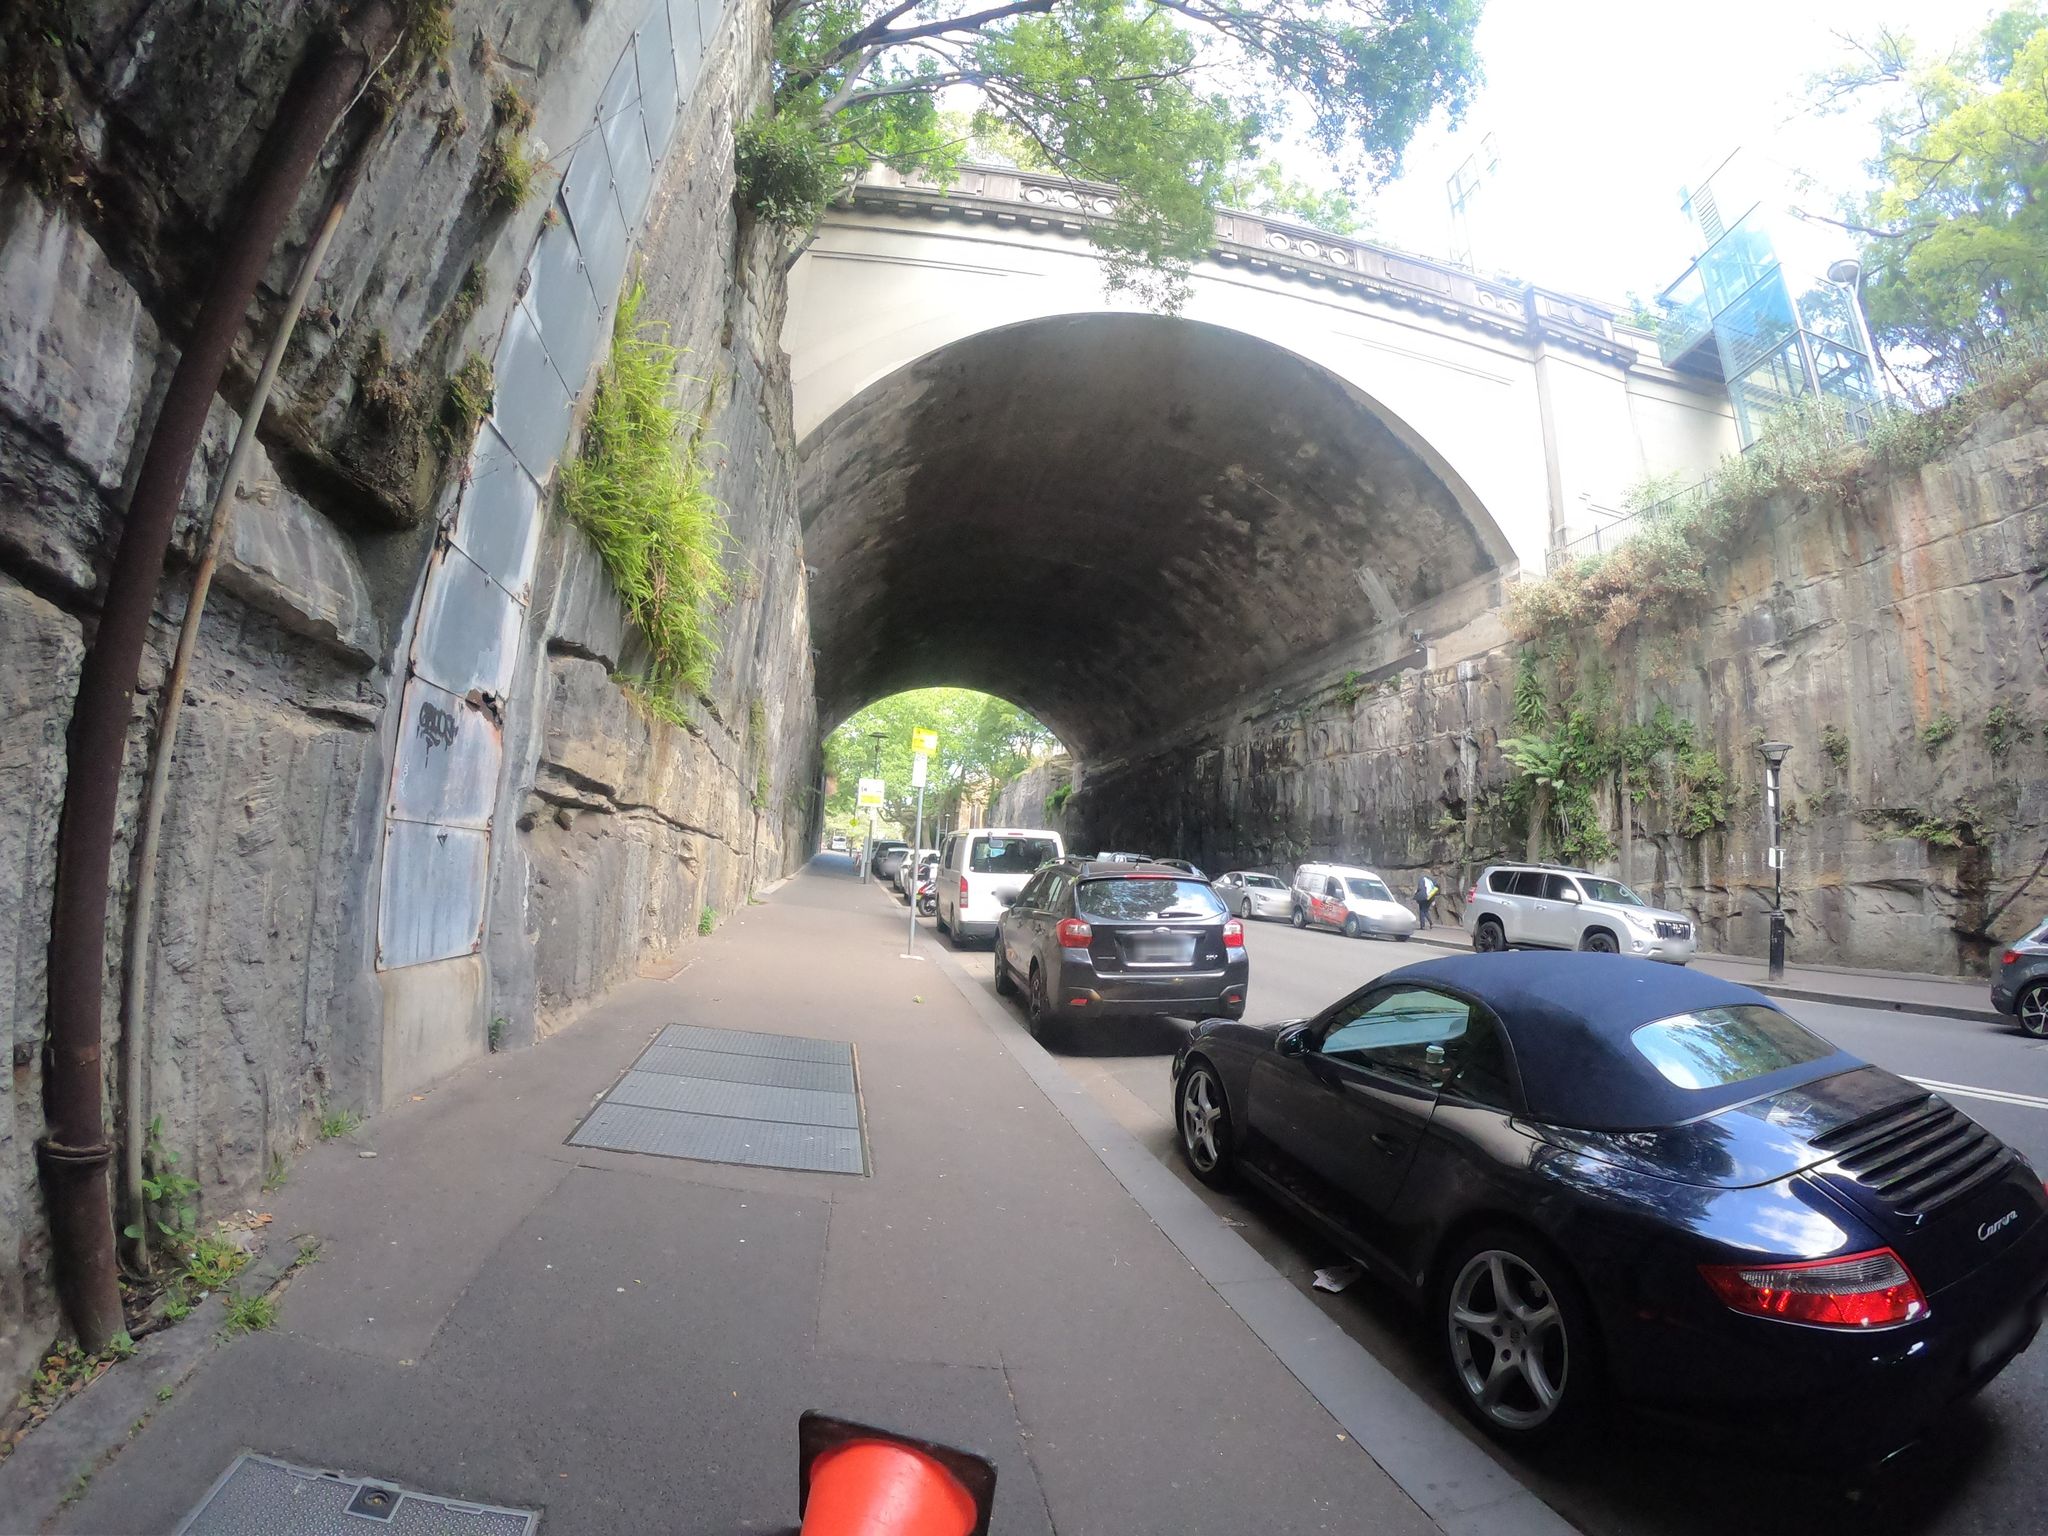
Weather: clear
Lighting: day
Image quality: good
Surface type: cycling surface
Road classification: footway
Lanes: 2
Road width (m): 10.0
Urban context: urban centre
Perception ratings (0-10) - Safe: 1.56, Lively: 4.23, Beautiful: 6.67, Boring: 3.86, Depressing: 4.8, Wealthy: 1.6